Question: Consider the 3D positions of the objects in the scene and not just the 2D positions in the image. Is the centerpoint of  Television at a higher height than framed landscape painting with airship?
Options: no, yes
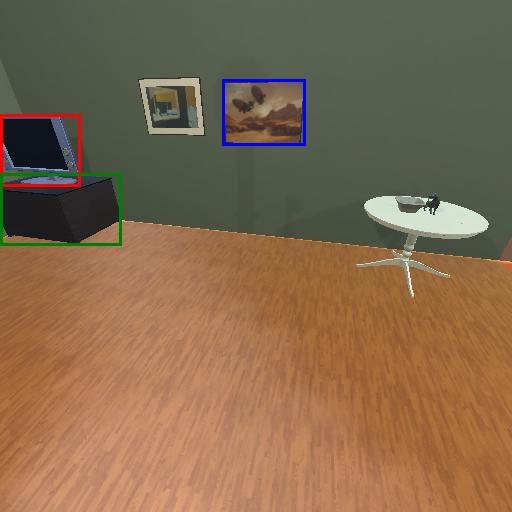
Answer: no